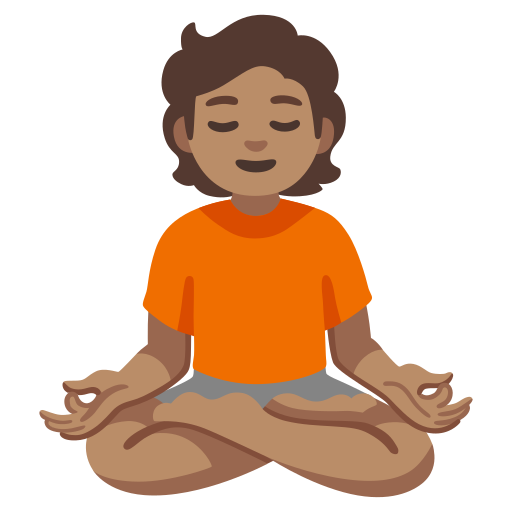
Emoji: 🧘🏽